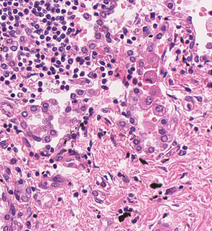
Tumor epithelial tissue: yes
Tumor-associated stroma tissue: yes
Normal tissue: no